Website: bh-photo
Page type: payment
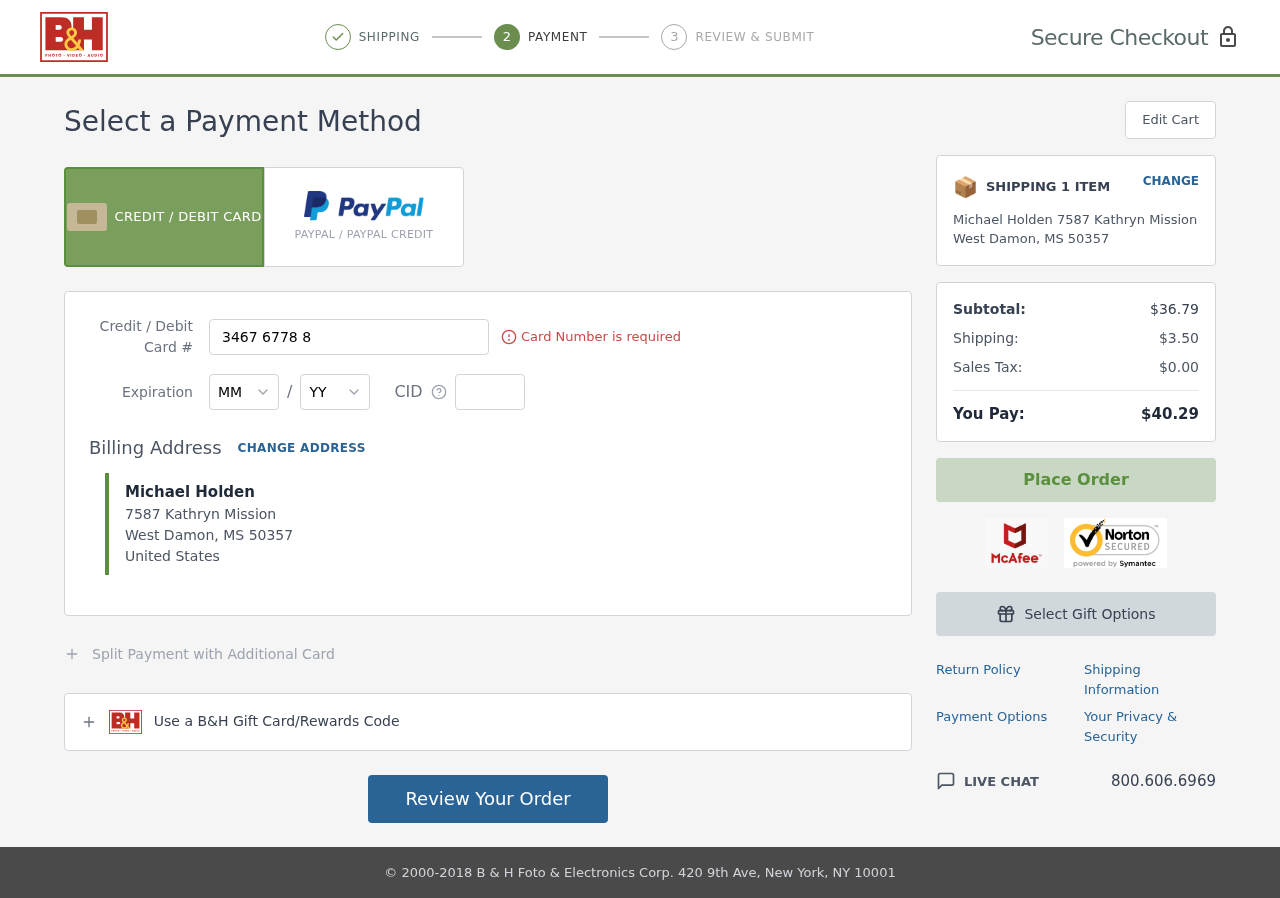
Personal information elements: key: PII_CARD_CVV
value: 1279
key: PII_CARD_EXPIRY_MONTH
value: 07
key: PII_CARD_EXPIRY_YEAR
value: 29
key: PII_CARD_NUMBER
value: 3467 6778 8522 933
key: PII_CITY
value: West Damon
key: PII_COUNTRY
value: United States
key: PII_FULLNAME
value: Michael Holden
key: PII_POSTCODE
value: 50357
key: PII_STATE_ABBR
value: MS
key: PII_STREET
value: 7587 Kathryn Mission
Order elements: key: ORDER_NUM_ITEMS
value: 1
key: ORDER_SUBTOTAL
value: $36.79
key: ORDER_SHIPPING_COST
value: $3.50
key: ORDER_TAX
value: $0.00
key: ORDER_TOTAL
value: $40.29